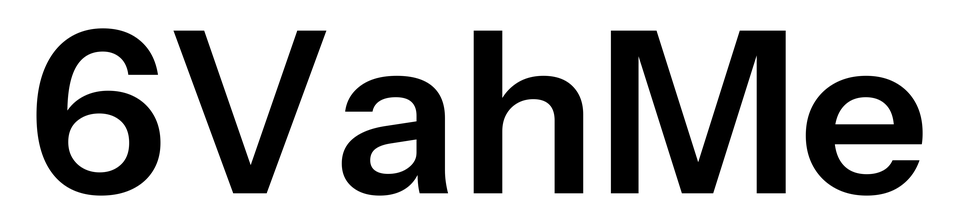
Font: InstrumentSans_SemiBold